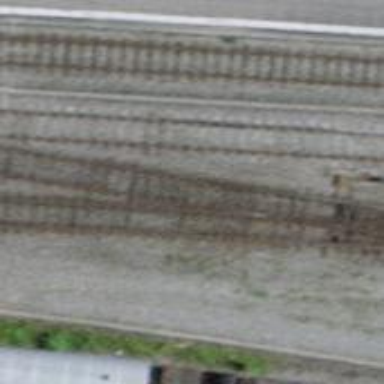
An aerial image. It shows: Rail yard with electrified contact lines for the railway.